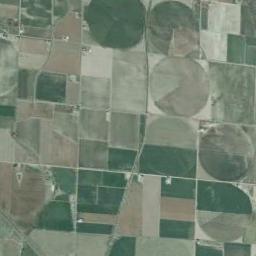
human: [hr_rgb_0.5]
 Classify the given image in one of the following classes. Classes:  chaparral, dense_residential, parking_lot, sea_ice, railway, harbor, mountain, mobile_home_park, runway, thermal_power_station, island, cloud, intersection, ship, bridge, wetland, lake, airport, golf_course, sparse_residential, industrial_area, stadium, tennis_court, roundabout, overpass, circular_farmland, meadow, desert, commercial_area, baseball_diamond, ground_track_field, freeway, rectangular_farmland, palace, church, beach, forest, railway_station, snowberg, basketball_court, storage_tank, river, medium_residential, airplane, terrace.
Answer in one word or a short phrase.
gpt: circular_farmland